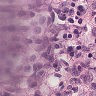
Metastatic tissue present: yes